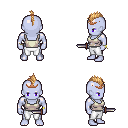
a pixel art fantasy rpg character, male body template, dark elf, purple skin, white pirate shirt, white pants, light blonde mohawk hairstyle, bronze tiara, bracelets, dagger, four views (front, back, left, right), 2x2 character sprite sheet, small pixel art, hard edges, no anti-aliasing